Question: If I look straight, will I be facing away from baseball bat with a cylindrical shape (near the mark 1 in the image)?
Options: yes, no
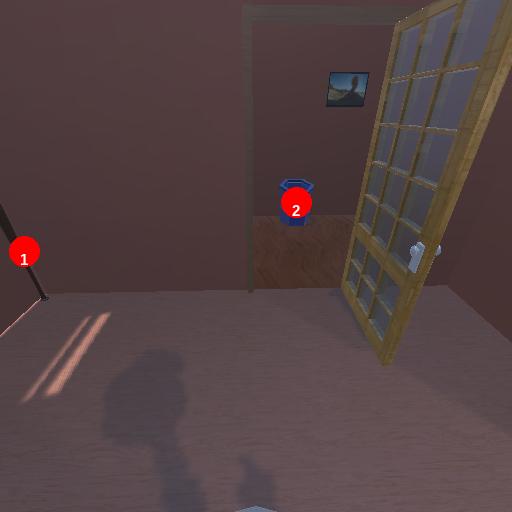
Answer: yes